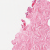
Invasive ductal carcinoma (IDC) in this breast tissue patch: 0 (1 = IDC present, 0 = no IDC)